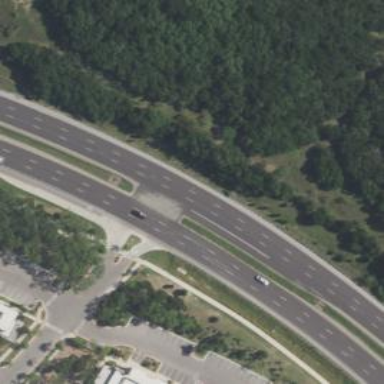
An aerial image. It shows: Secondary link road with asphalt surface.